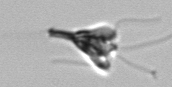
Label: Pyramimonas_longicauda